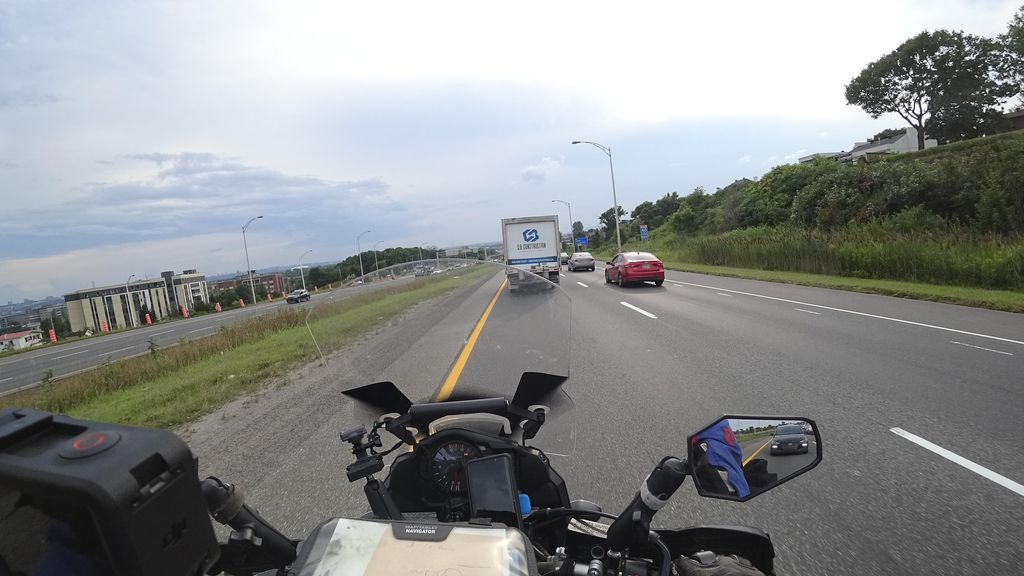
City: quebec_city